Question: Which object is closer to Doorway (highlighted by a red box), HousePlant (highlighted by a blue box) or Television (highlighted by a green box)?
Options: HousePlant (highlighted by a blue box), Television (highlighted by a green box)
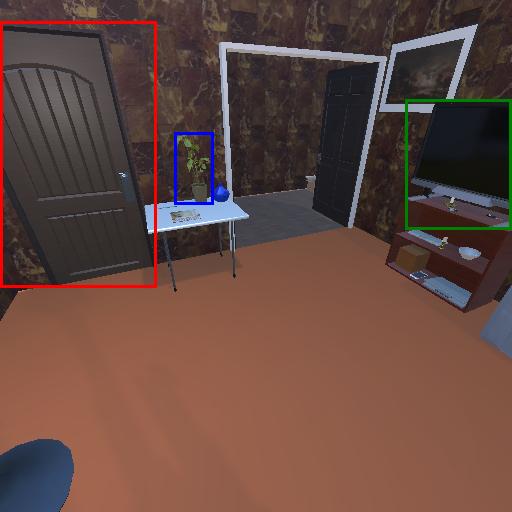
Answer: HousePlant (highlighted by a blue box)